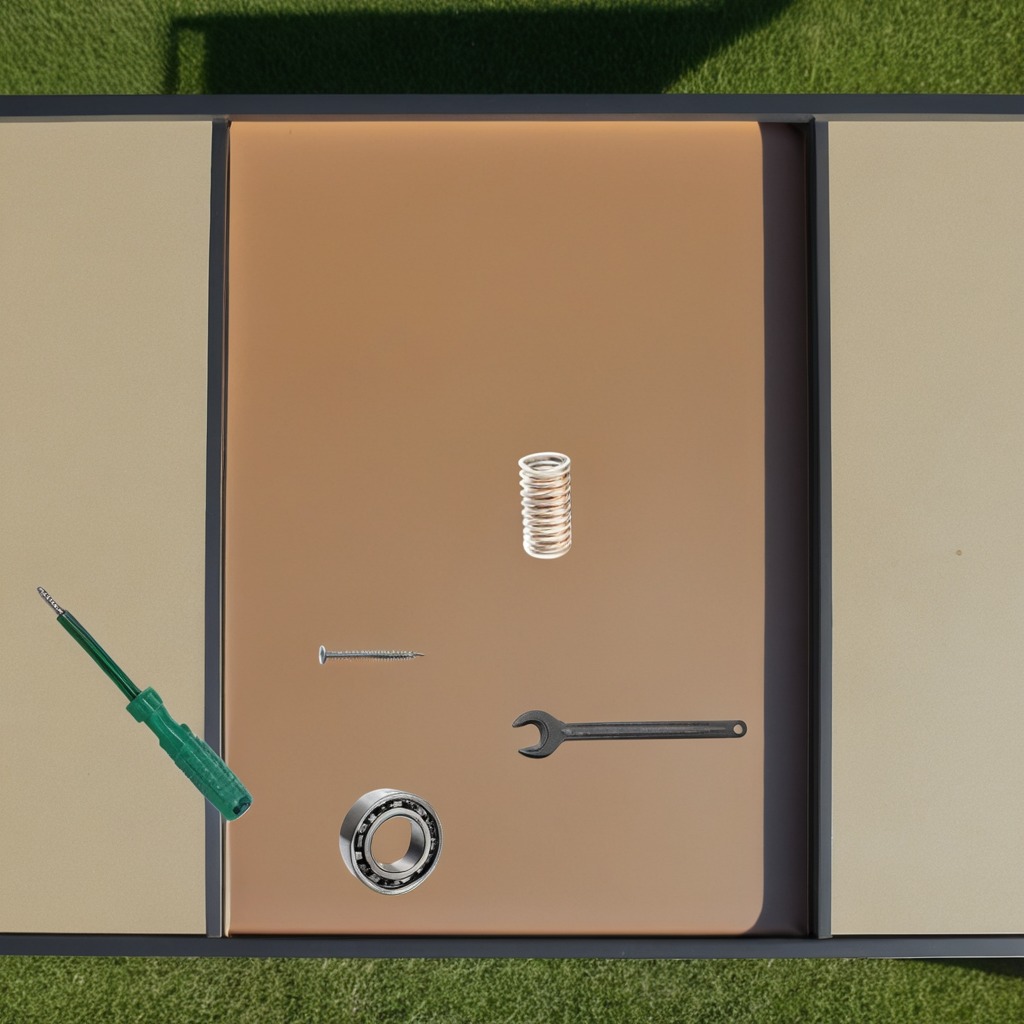
A ball bearing, a screw, a coiled metal spring, a screwdriver, and a wrench are lying on a clean utility table in a temporary outdoor tool station.